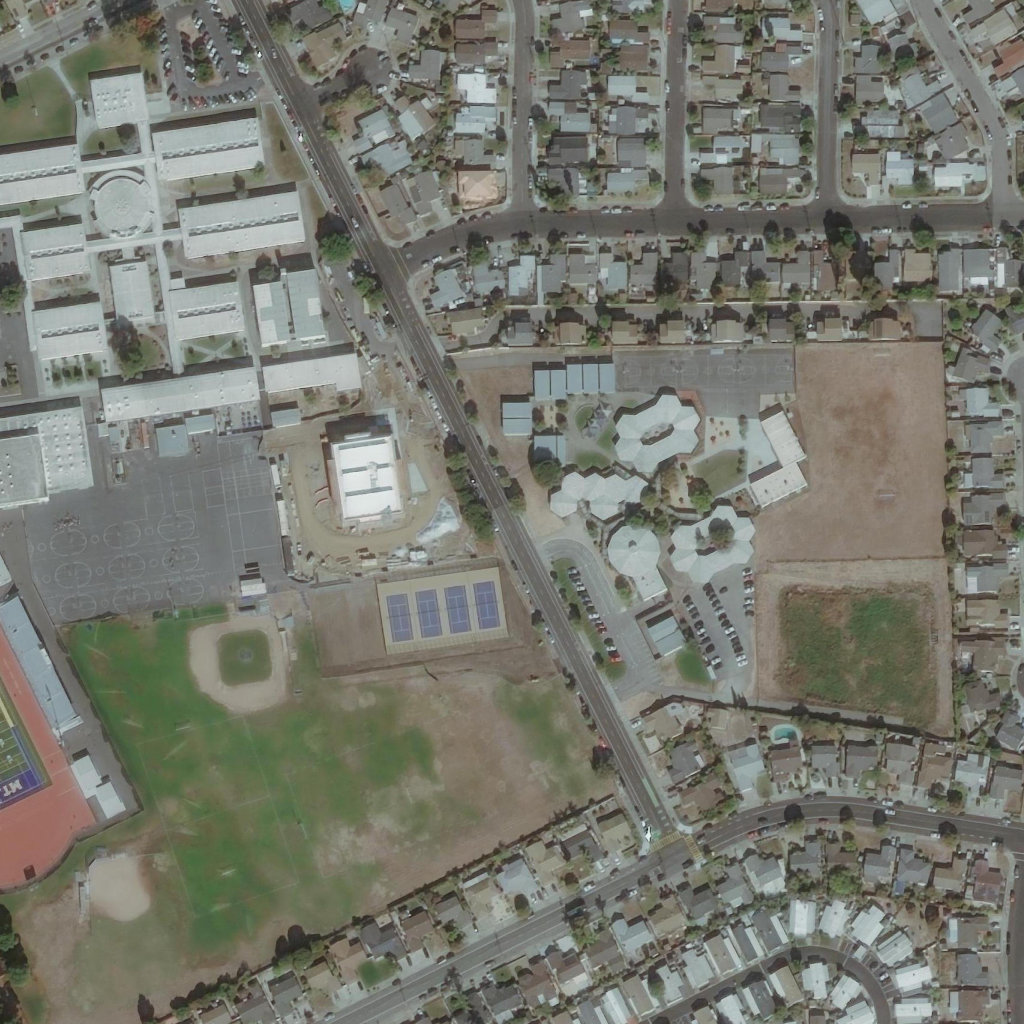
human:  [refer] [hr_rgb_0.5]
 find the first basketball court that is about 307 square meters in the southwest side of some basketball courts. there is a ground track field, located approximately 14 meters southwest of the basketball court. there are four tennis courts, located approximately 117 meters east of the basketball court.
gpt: <box>[[2, 57, 7, 61, 0]]</box>

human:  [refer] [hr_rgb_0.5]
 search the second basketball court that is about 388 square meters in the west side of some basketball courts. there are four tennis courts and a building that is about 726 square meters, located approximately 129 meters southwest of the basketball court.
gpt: <box>[[66, 34, 71, 37, 0]]</box>